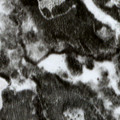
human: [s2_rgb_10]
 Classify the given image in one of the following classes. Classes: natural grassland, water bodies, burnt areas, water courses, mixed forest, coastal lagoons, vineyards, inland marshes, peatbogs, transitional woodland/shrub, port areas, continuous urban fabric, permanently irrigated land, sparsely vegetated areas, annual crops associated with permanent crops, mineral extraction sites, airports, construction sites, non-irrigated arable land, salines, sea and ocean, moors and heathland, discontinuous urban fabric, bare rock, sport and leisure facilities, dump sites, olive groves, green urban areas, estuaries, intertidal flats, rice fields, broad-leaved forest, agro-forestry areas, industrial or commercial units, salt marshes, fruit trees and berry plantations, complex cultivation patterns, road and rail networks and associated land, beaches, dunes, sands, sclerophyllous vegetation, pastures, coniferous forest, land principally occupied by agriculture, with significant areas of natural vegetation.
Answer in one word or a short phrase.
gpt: coniferous forest, transitional woodland/shrub, peatbogs